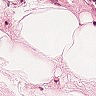
Metastatic tissue present: no